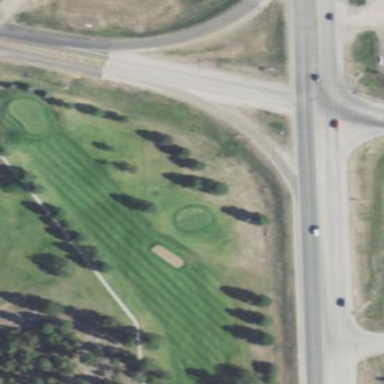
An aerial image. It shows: Grassy area designated as golf fairway.